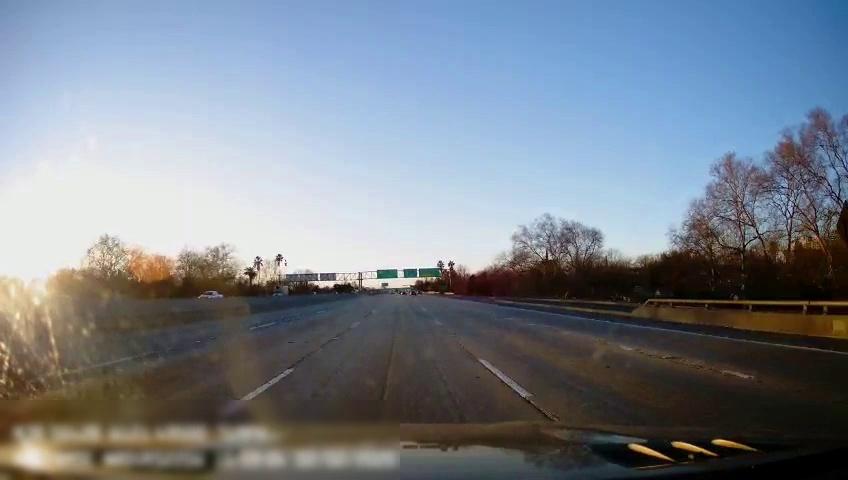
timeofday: Day
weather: Sunny
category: Drivable Space
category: Vehicles | Truck
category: Vehicles | Truck
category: Lanes | Current Lane
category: Lanes | Current Lane
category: Lanes | Alternate Lane
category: Lanes | Alternate Lane
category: Lanes | Alternate Lane
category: Traffic | Signs
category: Traffic | Signs
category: Traffic | Signs